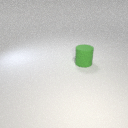
large green rubber cylinder